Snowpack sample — Buffalo Mountain, Silverthorne, Colorado, USA (2/22/26, 2:02 PM MST)
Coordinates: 39.622, -106.113
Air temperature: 33 °F
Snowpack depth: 63 cm
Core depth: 20 cm
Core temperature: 24.8 °F
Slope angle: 11°, slope face: 116°
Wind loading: low
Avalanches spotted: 0
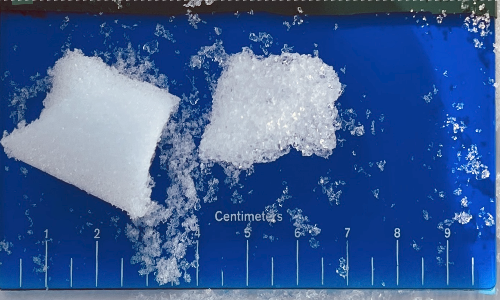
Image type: core
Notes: In a firebreak similar to site 1, minimal wind loading with no spotted avalanches (not many faces in view though)